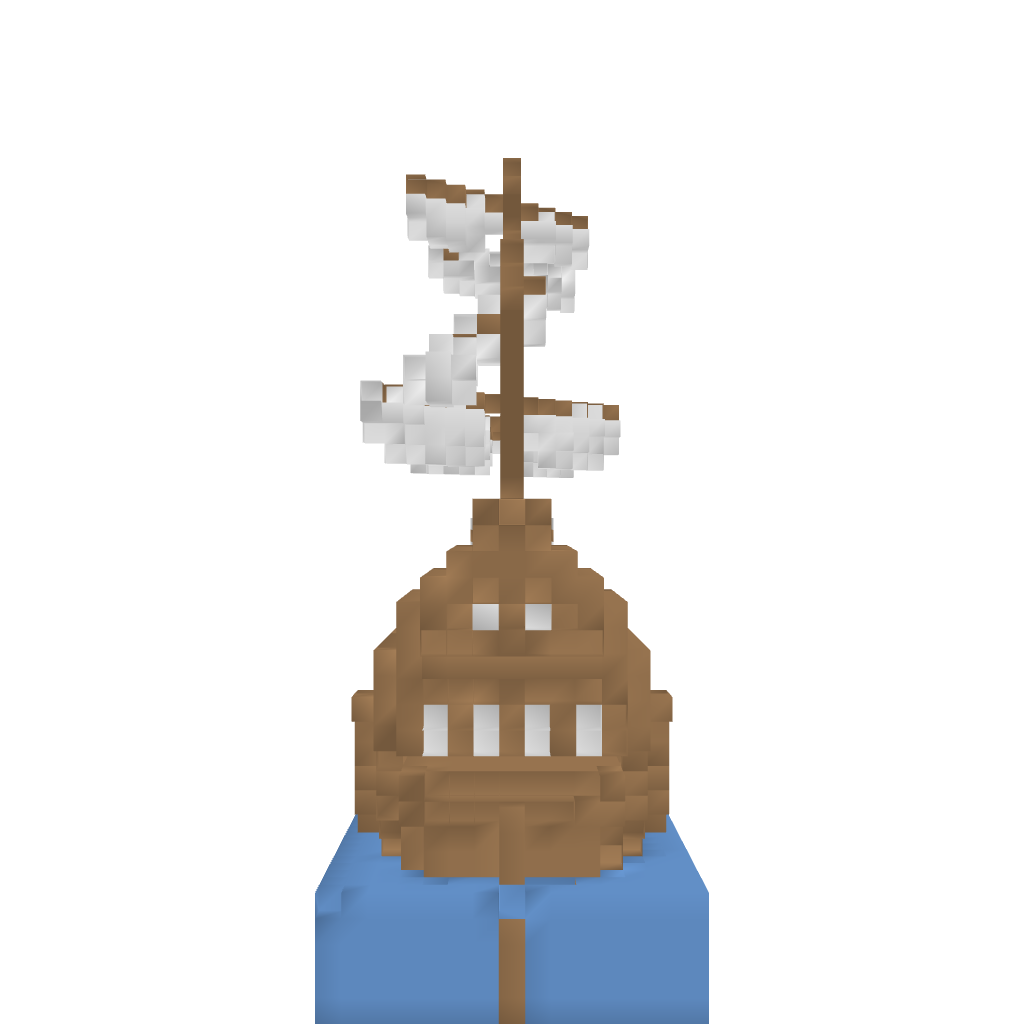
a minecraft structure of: Galleon bad low quality